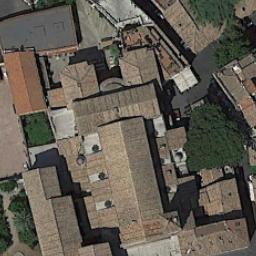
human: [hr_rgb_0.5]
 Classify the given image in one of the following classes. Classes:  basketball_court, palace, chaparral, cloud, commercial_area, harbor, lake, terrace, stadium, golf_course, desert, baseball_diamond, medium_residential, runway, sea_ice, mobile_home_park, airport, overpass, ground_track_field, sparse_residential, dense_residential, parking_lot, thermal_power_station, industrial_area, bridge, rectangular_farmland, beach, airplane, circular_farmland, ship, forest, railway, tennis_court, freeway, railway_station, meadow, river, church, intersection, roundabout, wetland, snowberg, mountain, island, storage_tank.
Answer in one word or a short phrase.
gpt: church